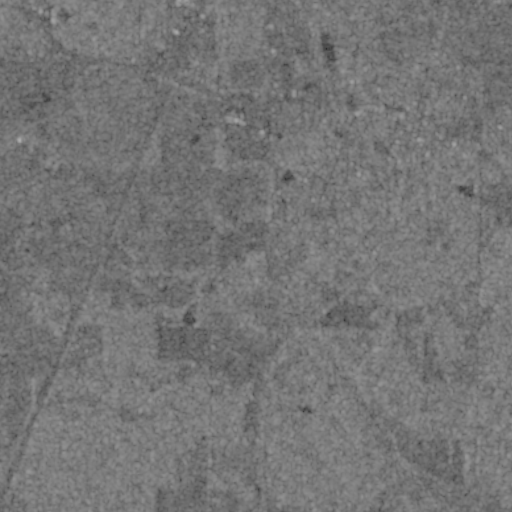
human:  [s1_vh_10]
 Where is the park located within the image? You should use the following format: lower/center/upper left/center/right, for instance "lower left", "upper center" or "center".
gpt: The park is located in the upper right of the image.
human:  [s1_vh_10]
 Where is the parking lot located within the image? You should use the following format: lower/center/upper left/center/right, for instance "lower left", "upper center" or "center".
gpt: The parking lot is located in the upper right of the image.
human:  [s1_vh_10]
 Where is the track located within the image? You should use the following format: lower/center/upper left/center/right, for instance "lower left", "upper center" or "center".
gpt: The track is located in the upper center of the image.
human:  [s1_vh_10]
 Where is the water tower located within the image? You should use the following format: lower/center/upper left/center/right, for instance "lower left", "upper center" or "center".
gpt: The water tower is located in the center of the image.
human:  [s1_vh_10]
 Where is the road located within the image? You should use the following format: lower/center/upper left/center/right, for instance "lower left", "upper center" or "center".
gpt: There is no road in the image.

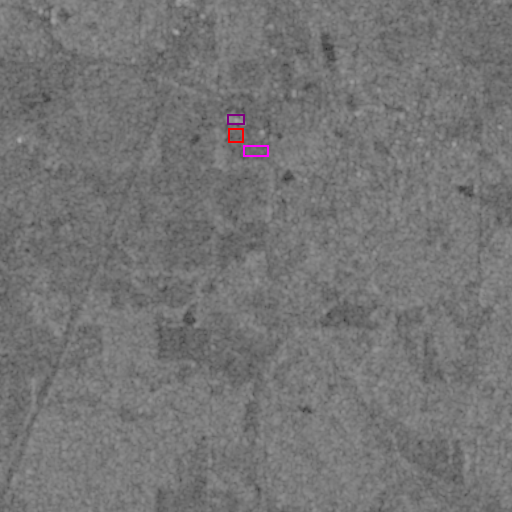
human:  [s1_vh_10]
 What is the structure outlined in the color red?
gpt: The structure outlined in red is a park.
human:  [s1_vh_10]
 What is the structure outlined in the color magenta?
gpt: The structure outlined in magenta is a track.
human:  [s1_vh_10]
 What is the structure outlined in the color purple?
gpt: The structure outlined in purple is a building.
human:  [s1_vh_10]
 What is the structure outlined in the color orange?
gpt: There is no orange outline.